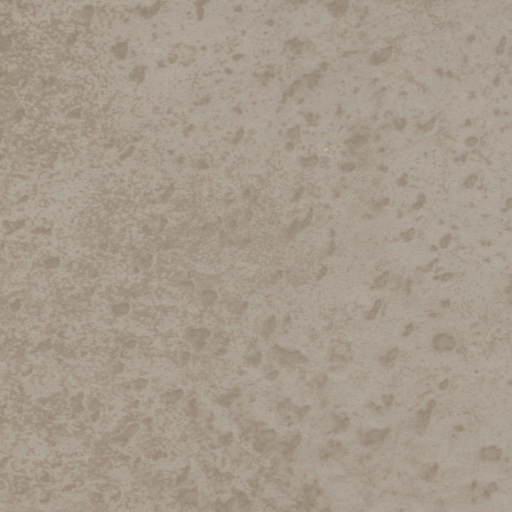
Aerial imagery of plain(s) in Arizona named Willcox Playa containing only barren land